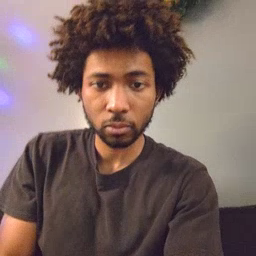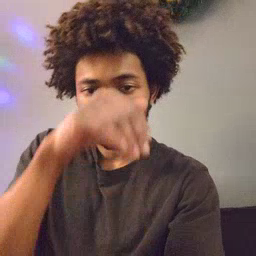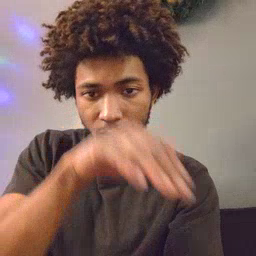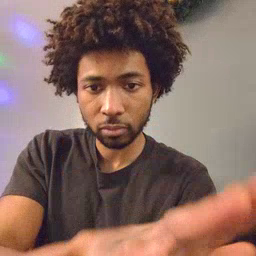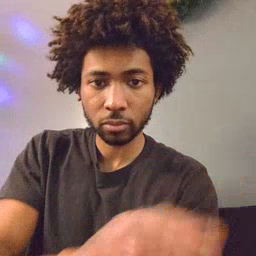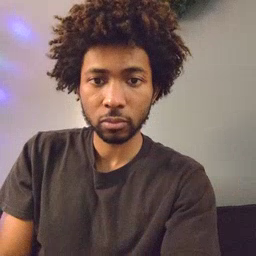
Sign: elephant